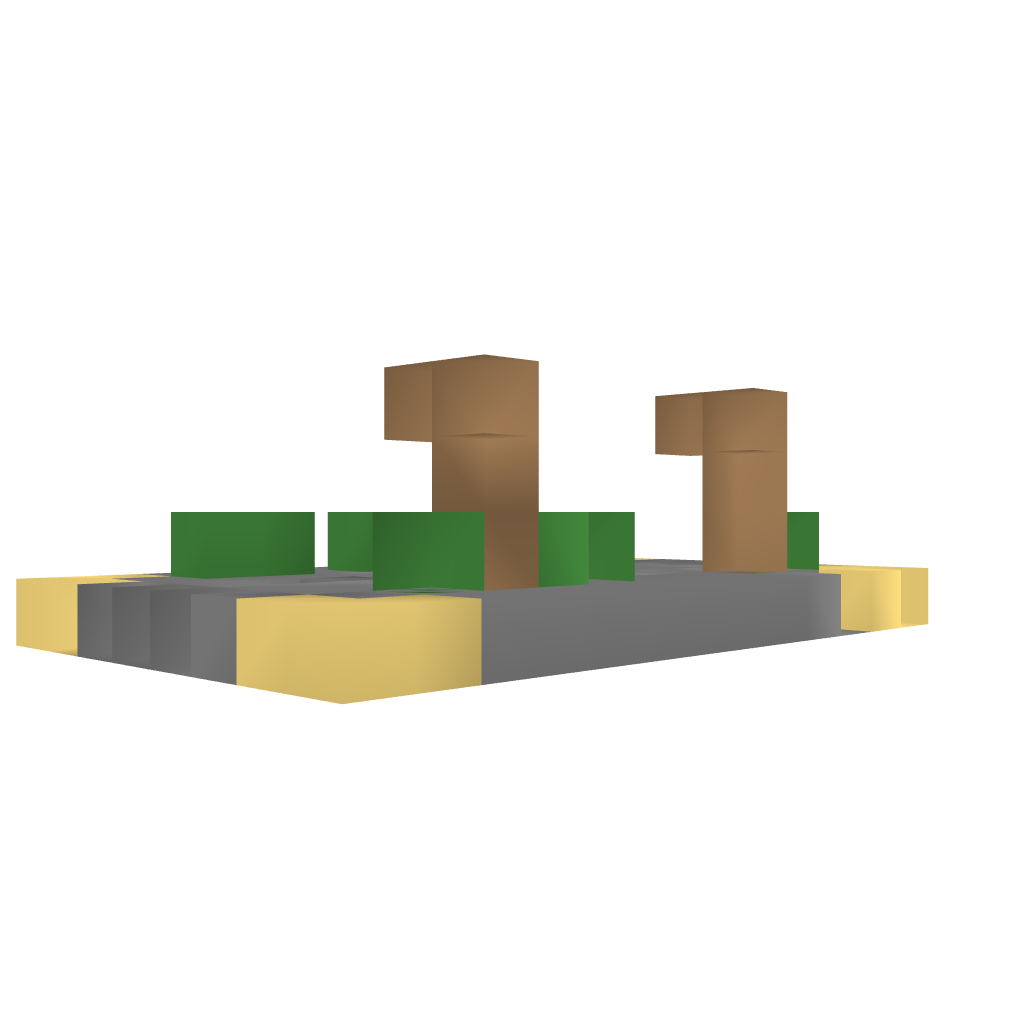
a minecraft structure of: Small Medieval Road bad low quality